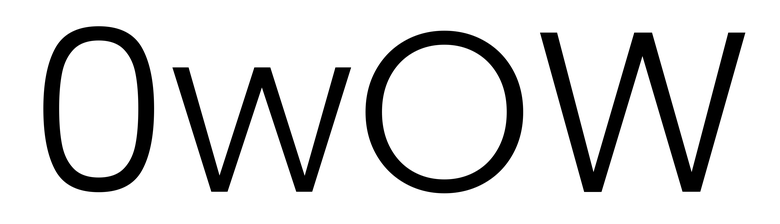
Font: Poppins-Light